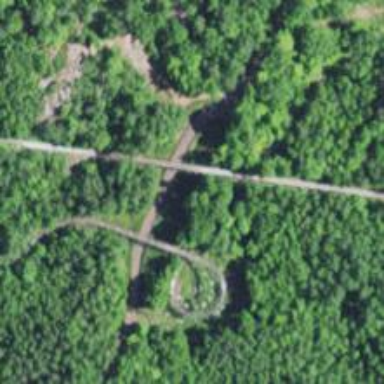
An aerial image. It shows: Bridge for narrow gauge railway.